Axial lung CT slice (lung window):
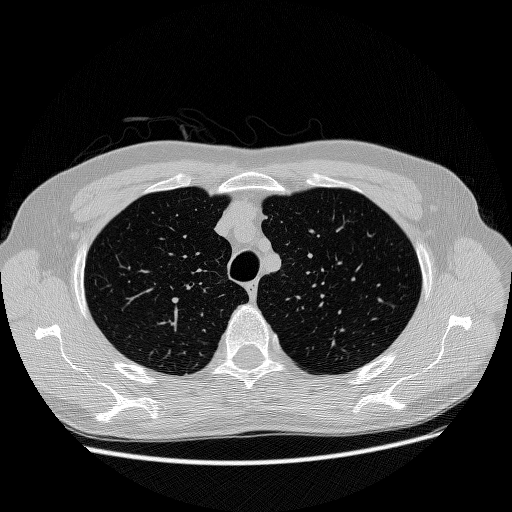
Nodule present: no